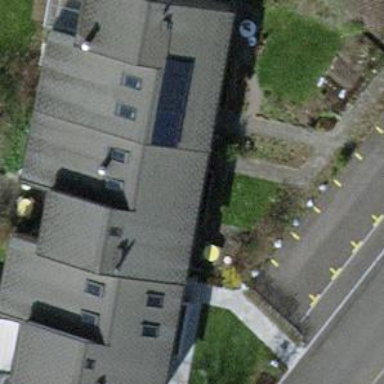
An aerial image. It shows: Terrace building.